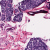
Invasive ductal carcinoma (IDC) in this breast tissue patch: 0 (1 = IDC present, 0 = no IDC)